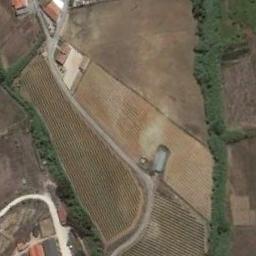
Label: terrace